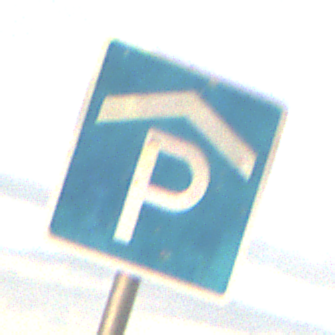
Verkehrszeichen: Parkhaus
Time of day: SunriseSunset
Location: Outdoor (Nature)
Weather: PartlyCloudy
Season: NotSpecified
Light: Natural